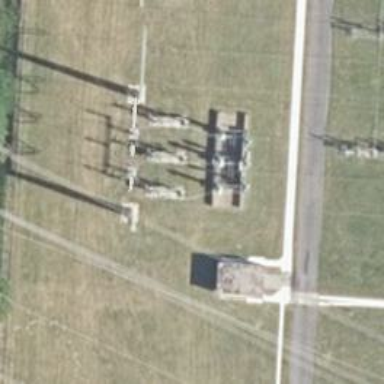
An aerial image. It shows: Power line with 3 cables in bay configuration.